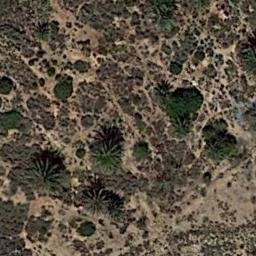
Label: chaparral